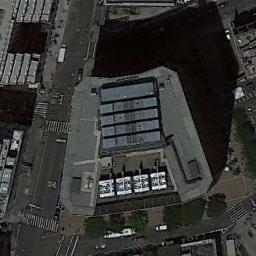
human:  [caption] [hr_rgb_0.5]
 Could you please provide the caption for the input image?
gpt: The commercial area is near the road .

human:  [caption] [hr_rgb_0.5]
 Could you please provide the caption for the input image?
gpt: A commercial area with a large building is surrounded by some roads .

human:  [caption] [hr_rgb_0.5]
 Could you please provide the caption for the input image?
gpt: There are tall buildings on the right side of the road .

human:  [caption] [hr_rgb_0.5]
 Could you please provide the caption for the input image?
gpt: In a business district there are several tall buildings of different shapes and several roads and many trees .

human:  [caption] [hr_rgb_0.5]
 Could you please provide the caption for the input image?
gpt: A building with a blue and gray roof on a commercial area .